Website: bh-photo
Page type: gifting
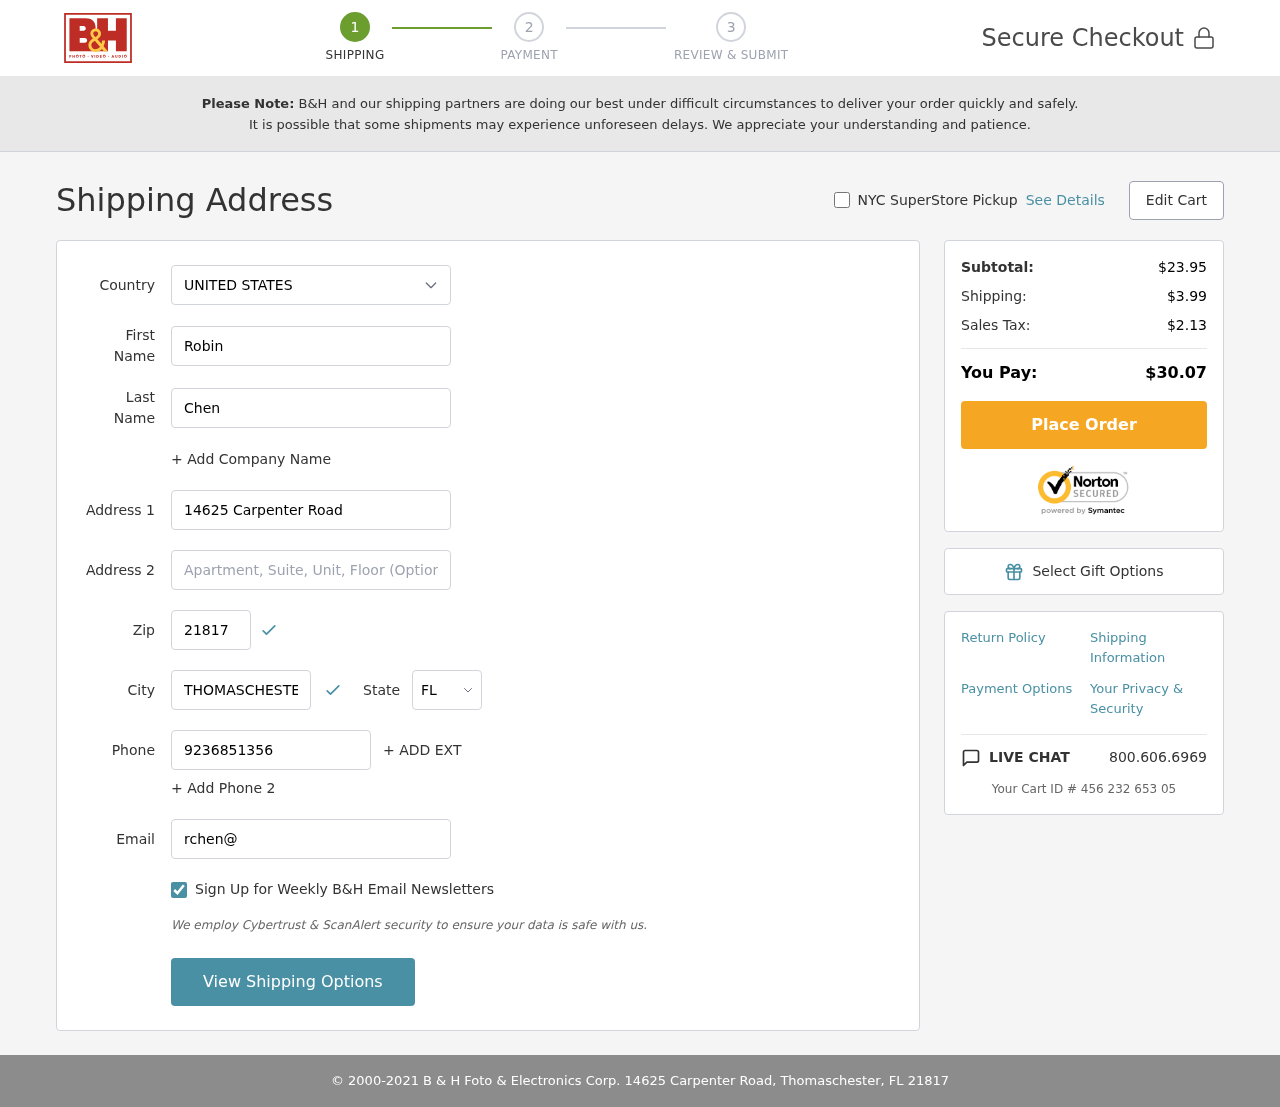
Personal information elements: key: PII_CITY
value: Thomaschester
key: PII_COUNTRY
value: United States
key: PII_EMAIL
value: rchen@yahoo.com
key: PII_FIRSTNAME
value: Robin
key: PII_LASTNAME
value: Chen
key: PII_PHONE
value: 9236851356
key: PII_POSTCODE
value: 21817
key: PII_STATE_ABBR
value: FL
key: PII_STREET
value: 14625 Carpenter Road
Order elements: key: ORDER_SUBTOTAL
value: $23.95
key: ORDER_SHIPPING_COST
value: $3.99
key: ORDER_TAX
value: $2.13
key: ORDER_TOTAL
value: $30.07
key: ORDER_ID
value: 456 232 653 05